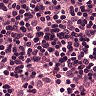
Metastatic tissue present: no